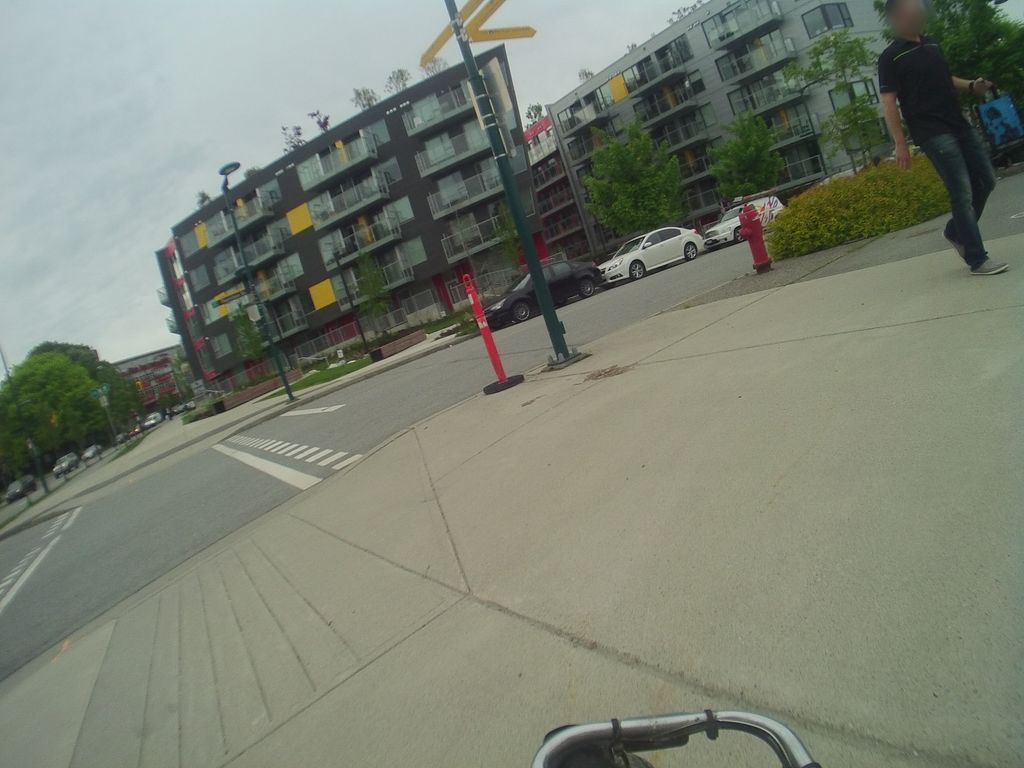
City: vancouver